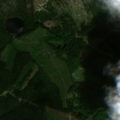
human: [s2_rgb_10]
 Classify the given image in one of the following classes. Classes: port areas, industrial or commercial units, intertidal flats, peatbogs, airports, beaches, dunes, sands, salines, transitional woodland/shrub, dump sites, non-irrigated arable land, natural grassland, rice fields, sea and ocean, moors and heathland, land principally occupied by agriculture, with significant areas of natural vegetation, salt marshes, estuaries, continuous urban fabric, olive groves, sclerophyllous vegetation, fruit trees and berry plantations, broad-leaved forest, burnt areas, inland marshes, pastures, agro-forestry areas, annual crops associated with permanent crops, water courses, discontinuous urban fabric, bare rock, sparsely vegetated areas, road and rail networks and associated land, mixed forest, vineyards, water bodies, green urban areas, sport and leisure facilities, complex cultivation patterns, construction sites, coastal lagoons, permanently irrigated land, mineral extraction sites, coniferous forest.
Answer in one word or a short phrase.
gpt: mixed forest, natural grassland